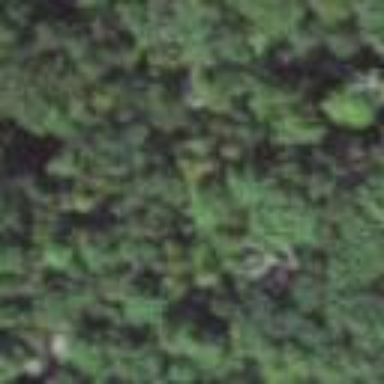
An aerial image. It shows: Woodland consisting mainly of needle-leaved trees.